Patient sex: M
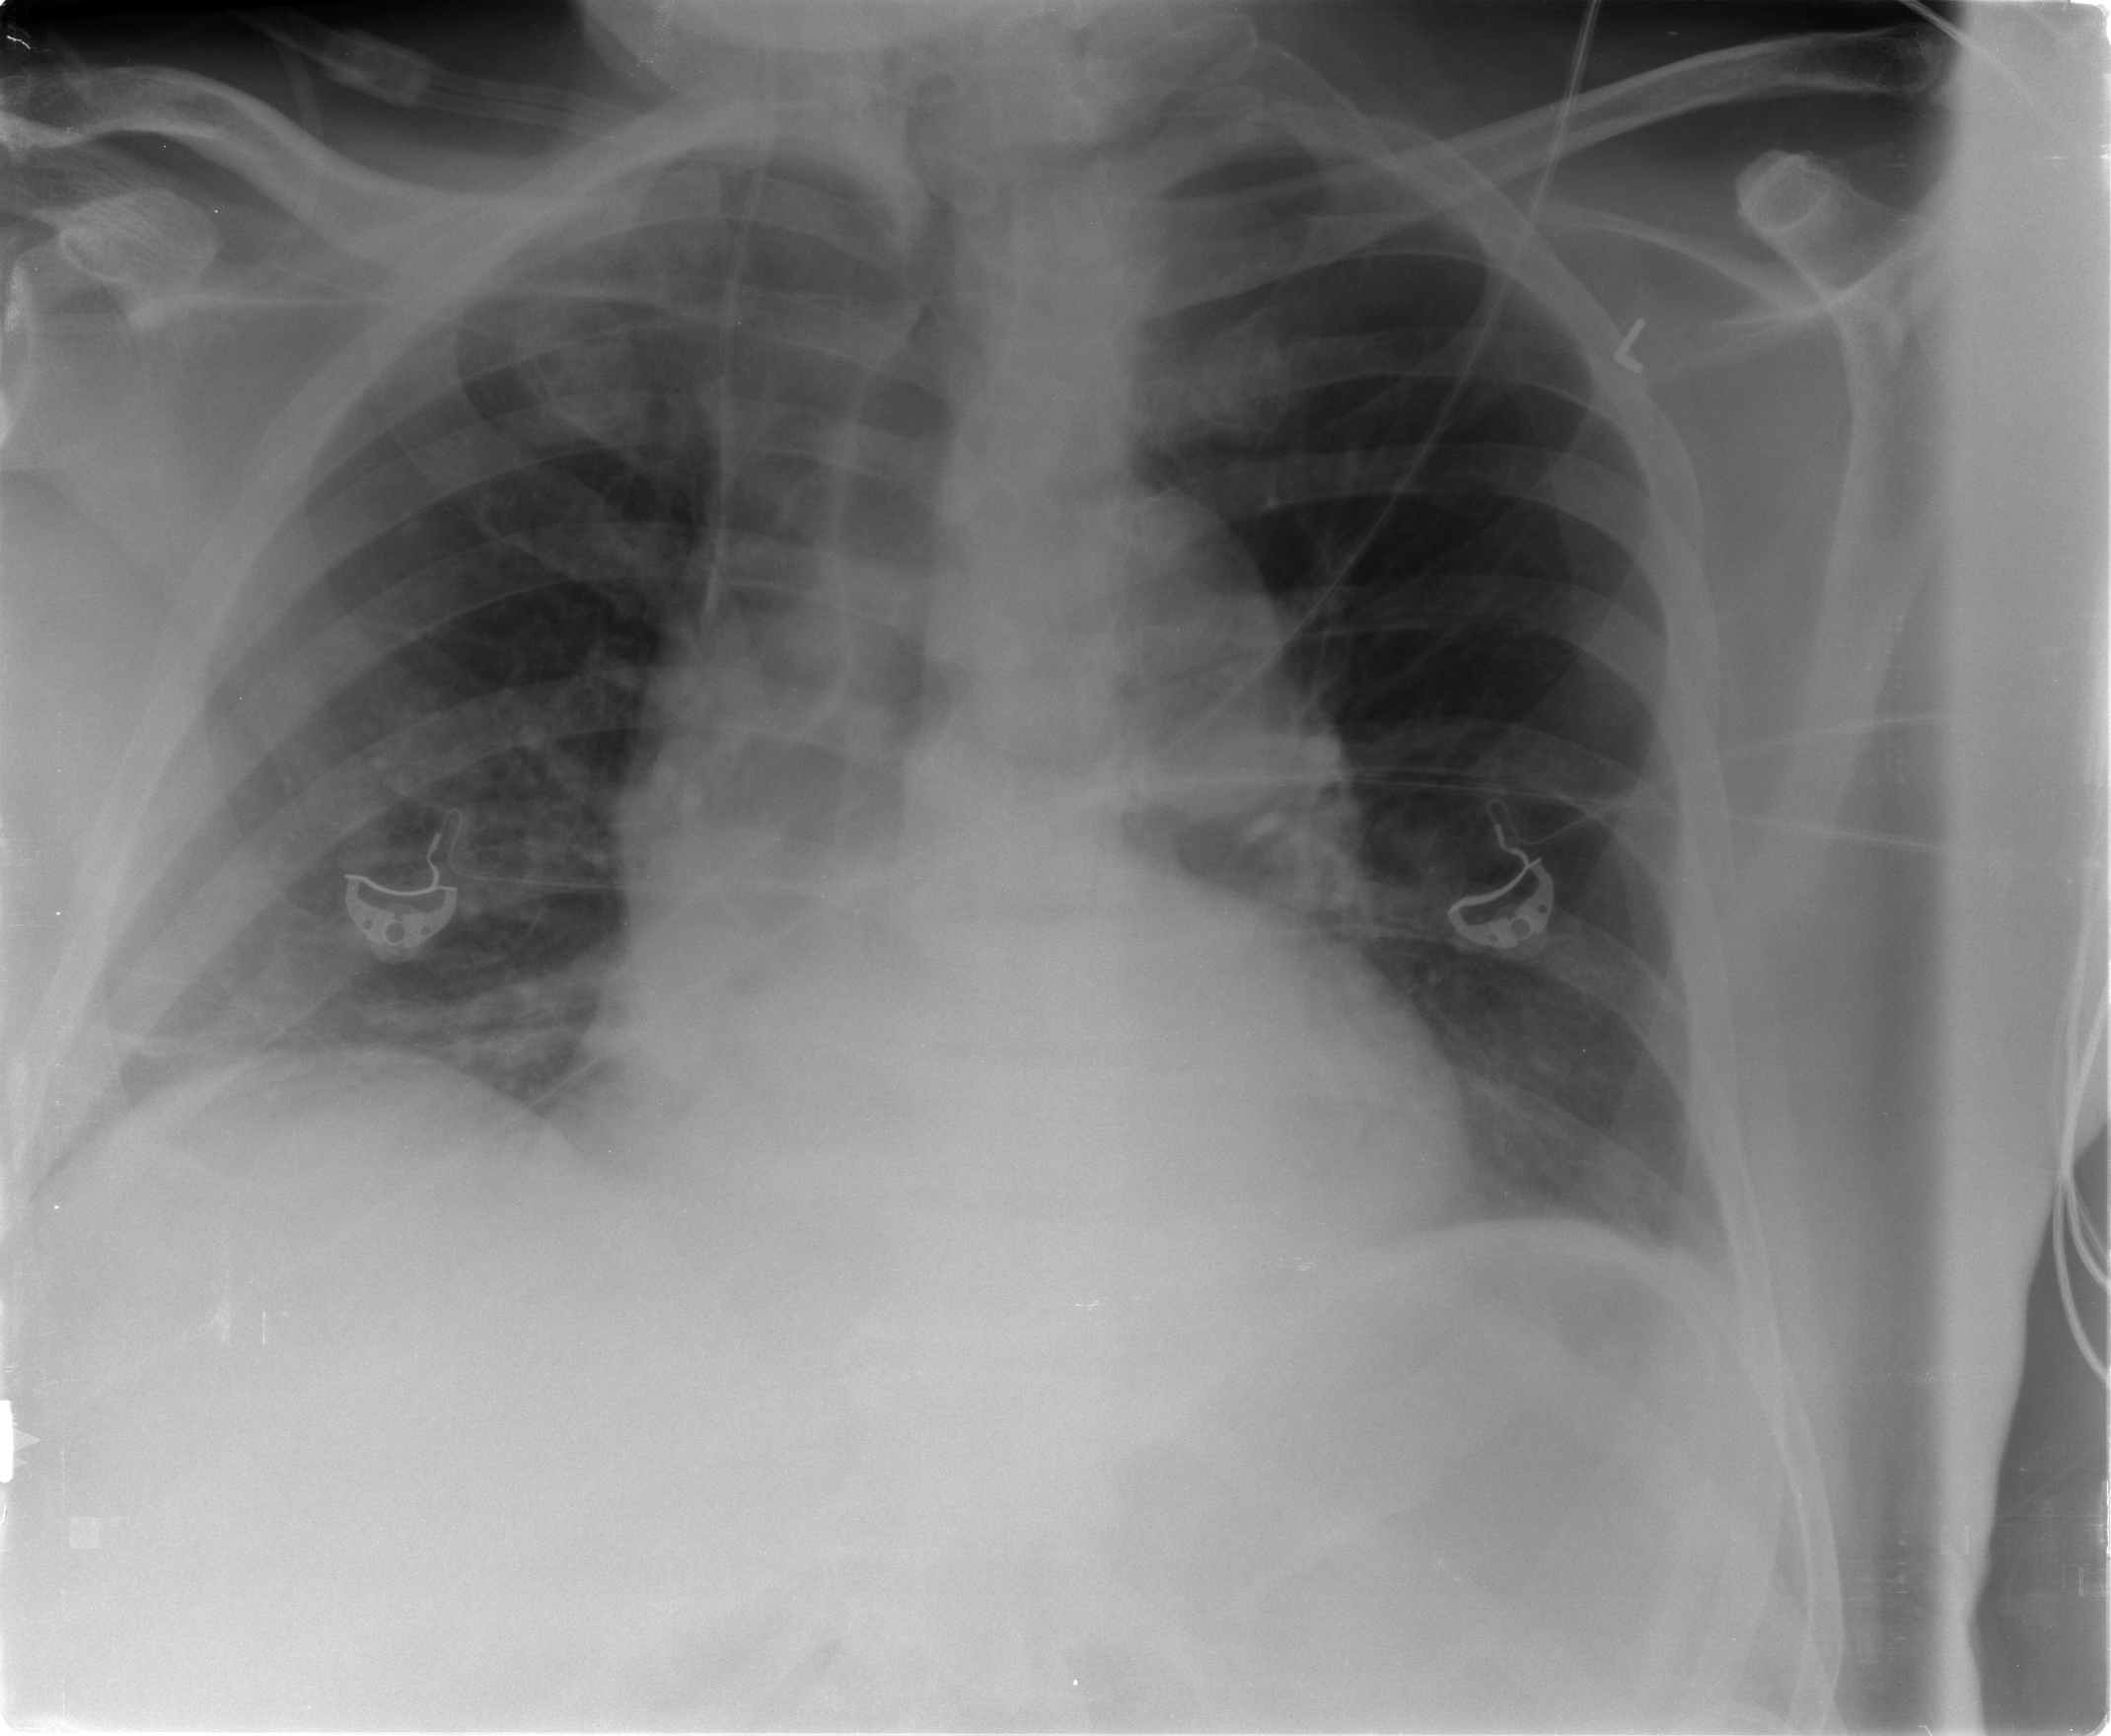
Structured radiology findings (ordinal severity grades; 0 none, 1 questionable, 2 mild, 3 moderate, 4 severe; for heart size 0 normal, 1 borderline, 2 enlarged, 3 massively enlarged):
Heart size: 0
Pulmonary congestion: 0
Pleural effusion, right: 0
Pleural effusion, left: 0
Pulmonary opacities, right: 2
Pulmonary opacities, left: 0
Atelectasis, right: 3
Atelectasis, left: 0